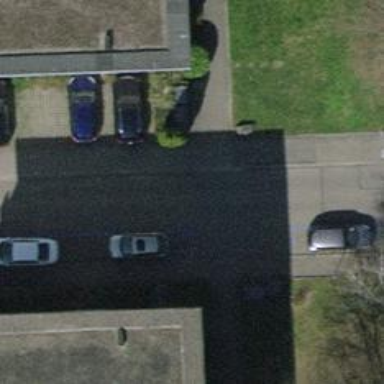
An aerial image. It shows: Footway made of paving stones.